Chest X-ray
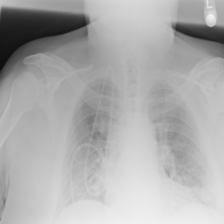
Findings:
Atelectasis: negative
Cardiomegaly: negative
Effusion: negative
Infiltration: negative
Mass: negative
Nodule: negative
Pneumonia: negative
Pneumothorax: negative
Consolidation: negative
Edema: negative
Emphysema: negative
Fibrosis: negative
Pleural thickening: negative
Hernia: negative